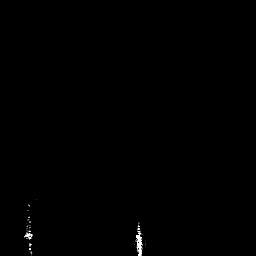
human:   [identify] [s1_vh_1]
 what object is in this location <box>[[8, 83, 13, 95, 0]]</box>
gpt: <ref>1 small ship at the bottom left</ref>

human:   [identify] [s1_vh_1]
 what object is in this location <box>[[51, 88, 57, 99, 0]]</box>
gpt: <ref>1 small ship at the bottom</ref>